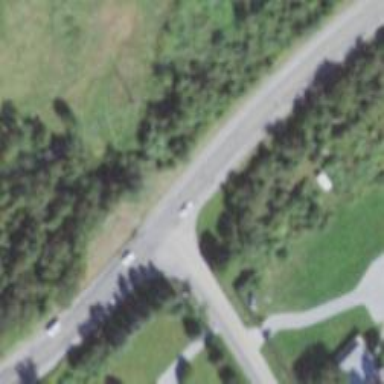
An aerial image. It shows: Solid stop line on the road.